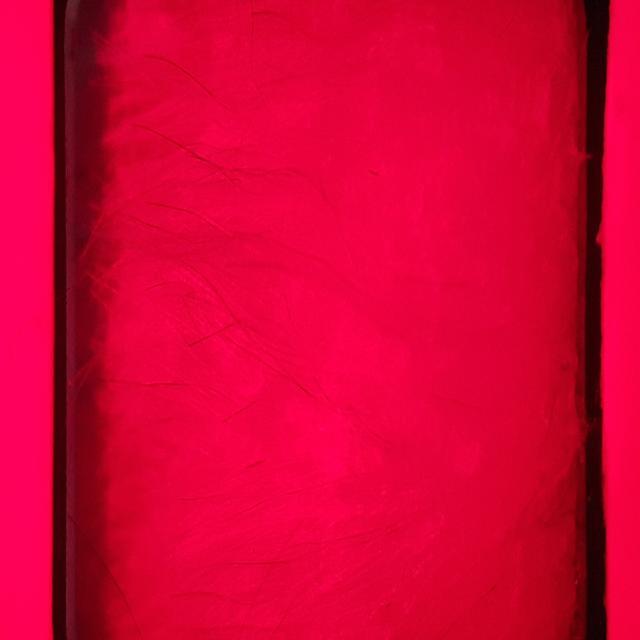
Healthy canine skin — no visible lesions, inflammation, or abnormalities. The skin and coat appear normal.